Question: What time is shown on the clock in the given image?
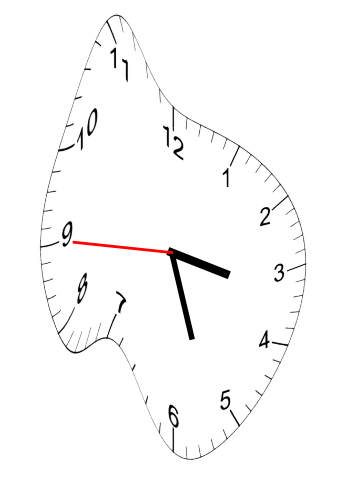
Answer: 03:26:45